RGB frame:
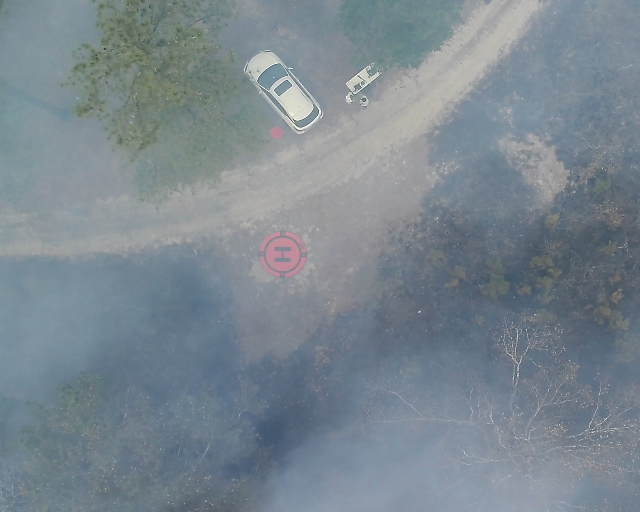
Thermal frame:
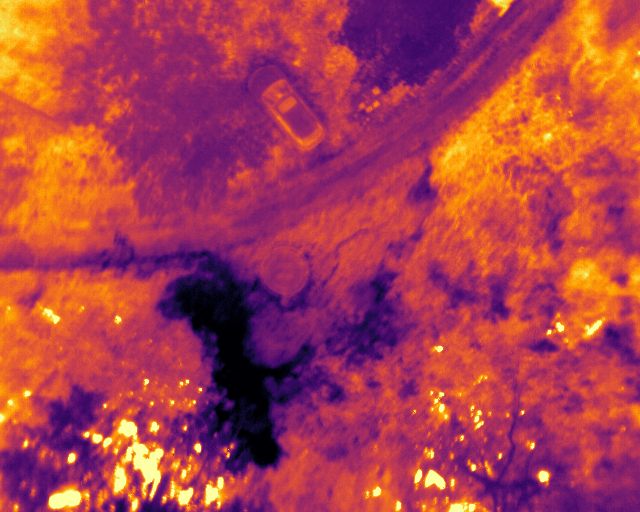
Captured: 2026-02-26 03:11:49
Pixels at or above 80 °C: 332 (fraction of frame: 0.001013)